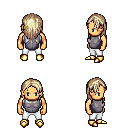
a pixel art fantasy rpg character, male body template, human, tanned skin, steel chest armor, white pants, white blonde long hairstyle, gold boots, four views (front, back, left, right), 2x2 character sprite sheet, small pixel art, hard edges, no anti-aliasing